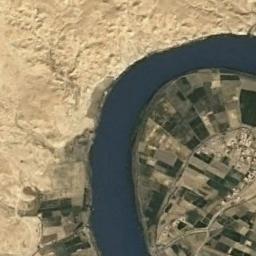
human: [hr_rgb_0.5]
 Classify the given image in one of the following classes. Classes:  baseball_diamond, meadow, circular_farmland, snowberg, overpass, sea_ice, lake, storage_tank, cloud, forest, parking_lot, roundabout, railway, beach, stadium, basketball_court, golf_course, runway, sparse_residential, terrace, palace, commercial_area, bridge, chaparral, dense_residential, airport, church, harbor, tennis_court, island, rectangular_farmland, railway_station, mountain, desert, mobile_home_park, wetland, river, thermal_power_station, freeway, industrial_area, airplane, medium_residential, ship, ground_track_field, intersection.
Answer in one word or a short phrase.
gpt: river